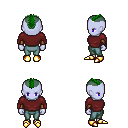
a pixel art fantasy rpg character, female body template, dark elf, purple skin, maroon long-sleeve shirt, teal pants, green short mohawk hairstyle, cloth bracers, gold boots, four views (front, back, left, right), 2x2 character sprite sheet, small pixel art, hard edges, no anti-aliasing